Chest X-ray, AP view. Patient: 51 years old, sex M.
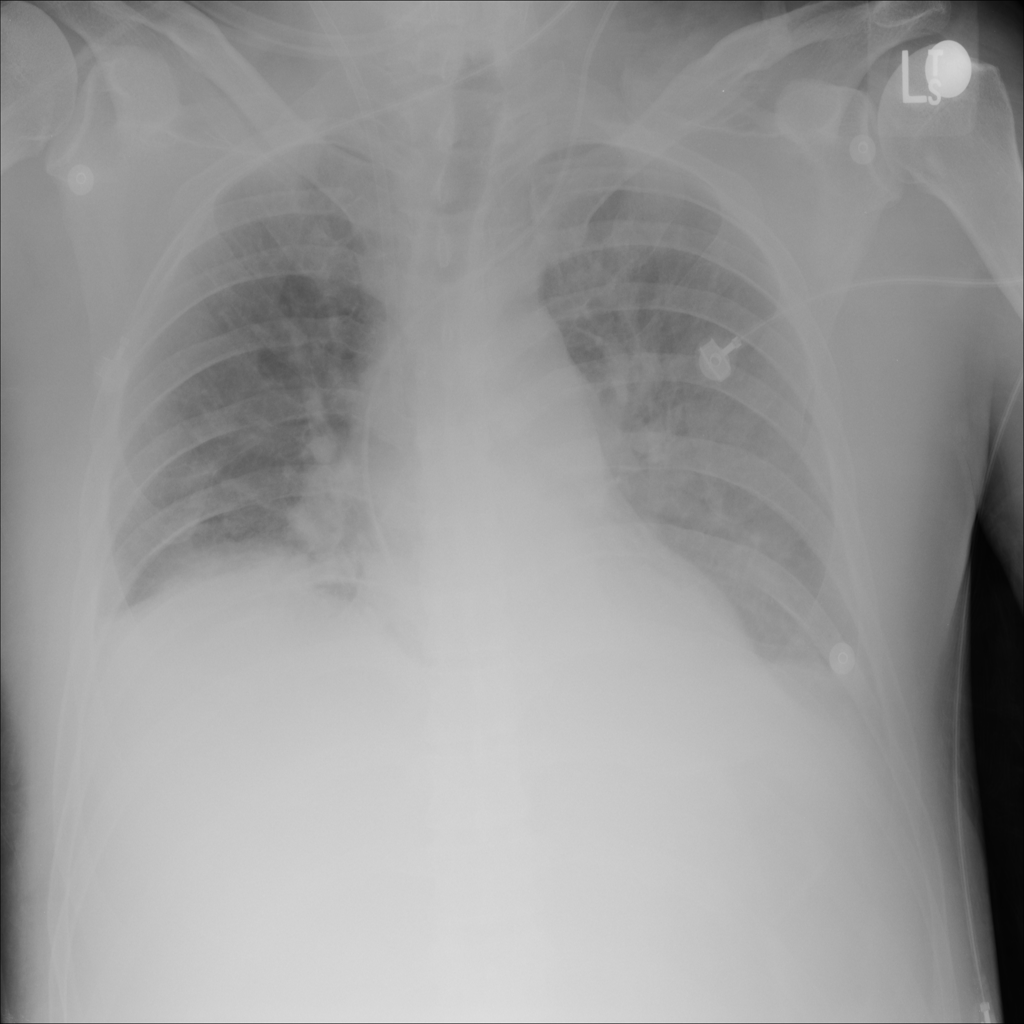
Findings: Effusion